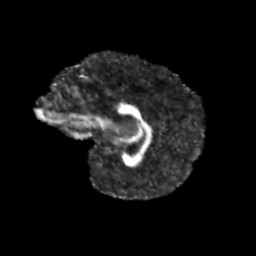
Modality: FA
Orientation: sagittal
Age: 11
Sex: female
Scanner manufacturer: siemens
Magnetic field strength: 3 T
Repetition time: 3.8 s
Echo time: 0.07 s